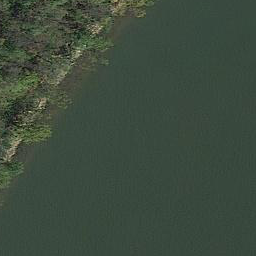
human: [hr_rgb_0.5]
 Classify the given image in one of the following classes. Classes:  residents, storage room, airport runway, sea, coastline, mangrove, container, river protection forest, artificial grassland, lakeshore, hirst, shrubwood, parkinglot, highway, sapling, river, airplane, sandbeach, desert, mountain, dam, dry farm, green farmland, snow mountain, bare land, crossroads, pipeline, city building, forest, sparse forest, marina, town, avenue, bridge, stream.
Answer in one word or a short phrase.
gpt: river protection forest